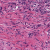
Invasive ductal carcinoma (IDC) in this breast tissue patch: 1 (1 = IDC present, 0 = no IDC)